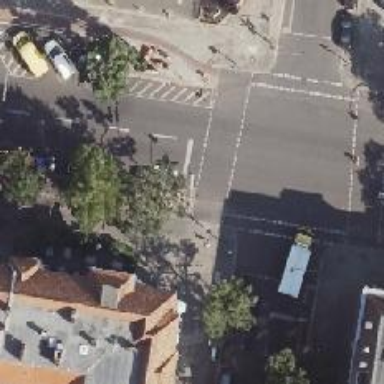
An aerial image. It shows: Road with traffic signals controlling the flow of traffic.